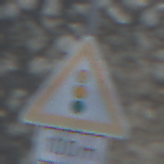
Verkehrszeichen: Lichtzeichenanlage
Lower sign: Entfernungsangaben1
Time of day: MorningAfternoon
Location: Outdoor (Suburban)
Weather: PartlyCloudy
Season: NotSpecified
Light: Natural